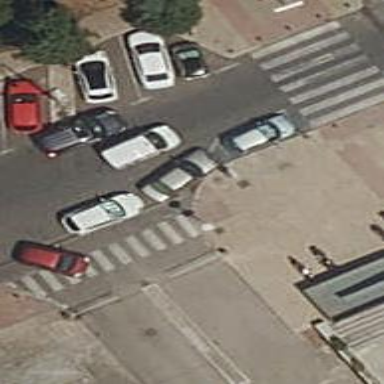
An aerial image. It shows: Zebra crossing on the road.